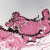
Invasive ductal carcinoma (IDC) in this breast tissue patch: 0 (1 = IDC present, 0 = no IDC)